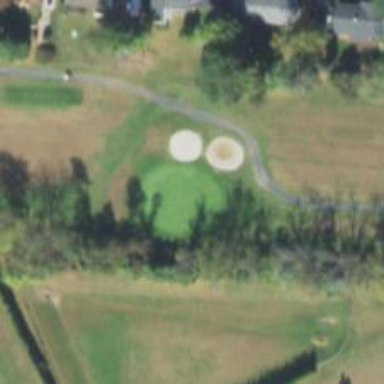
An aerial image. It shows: View of golf hole.